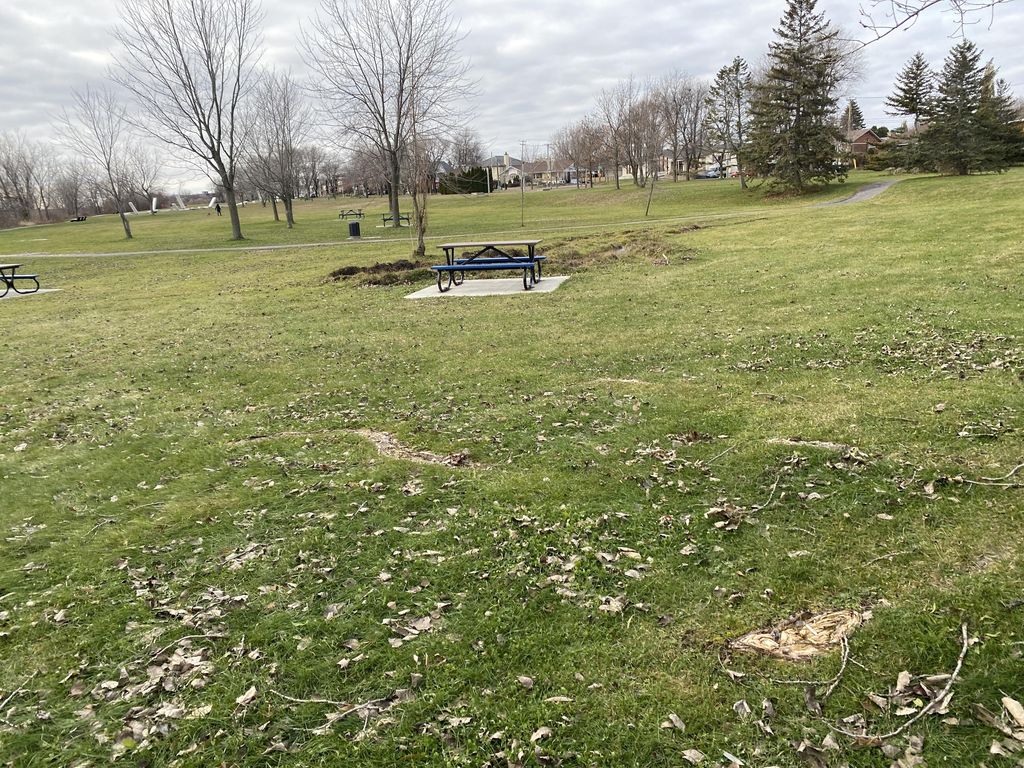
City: montreal